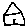
Label: house